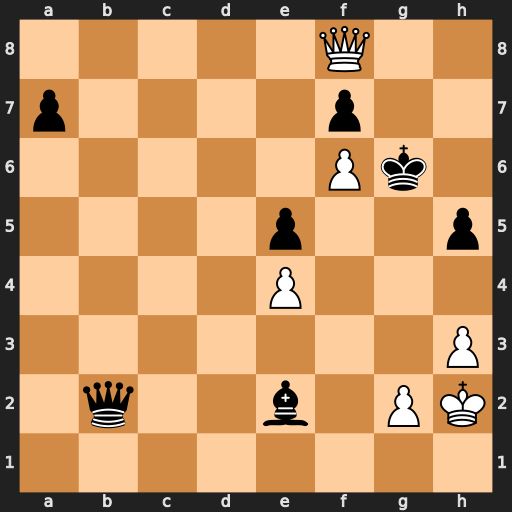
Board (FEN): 5Q2/p4p2/5Pk1/4p2p/4P3/7P/1q2b1PK/8
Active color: w
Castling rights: -
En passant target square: -
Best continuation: Qg7#